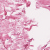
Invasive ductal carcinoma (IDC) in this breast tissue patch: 0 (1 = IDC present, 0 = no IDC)